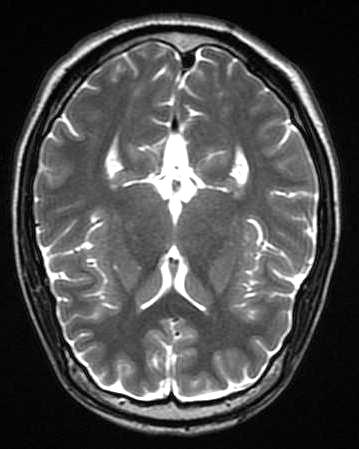
Label: notumor